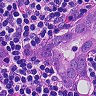
Metastatic tissue present: yes